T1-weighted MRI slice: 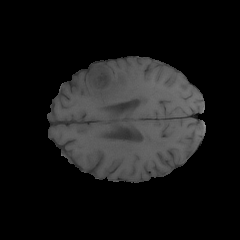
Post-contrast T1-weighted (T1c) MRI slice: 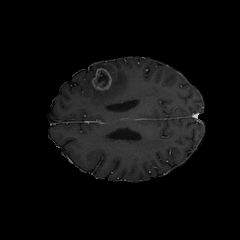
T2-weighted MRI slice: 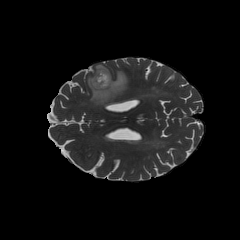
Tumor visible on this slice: yes